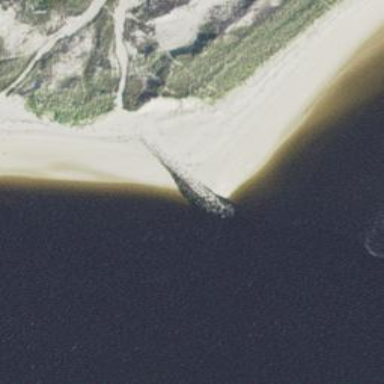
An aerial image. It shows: Groyne structure.